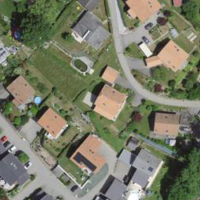
EUNIS habitat code: 52
Species observed at this site:
Allium ursinum
Prunus padus